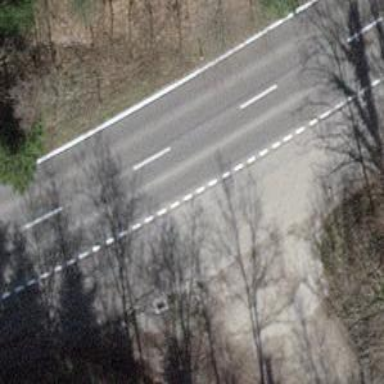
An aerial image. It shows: Secondary road with asphalt surface.